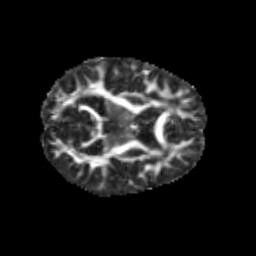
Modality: FA
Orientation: axial
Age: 11
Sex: male
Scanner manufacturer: siemens
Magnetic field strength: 3 T
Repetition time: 3.8 s
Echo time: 0.07 s